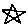
Label: star